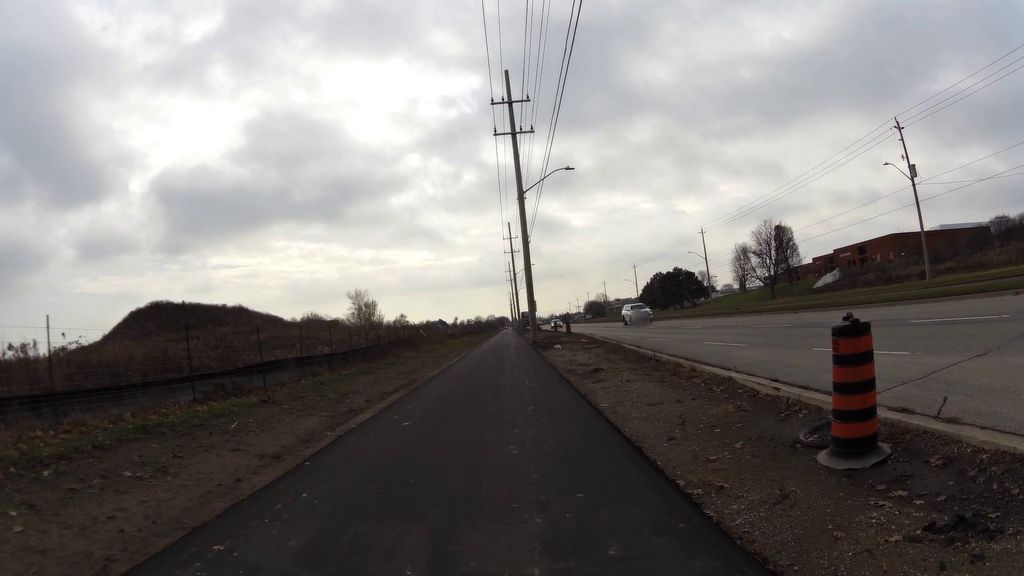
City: kitchener-waterloo